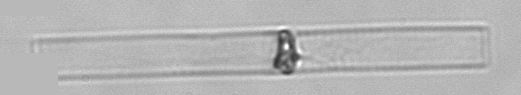
Label: Dactyliosolen_blavyanus